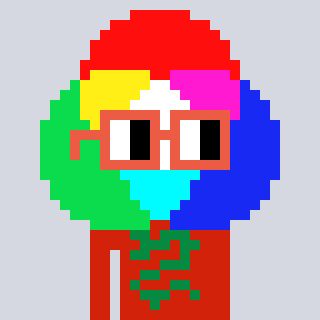
a pixel art character with square orange glasses, a color circle-shaped head and a red-colored body on a cool background